Question: I'm using bxslider and have created 2 jsfiddles that show my problem.
We were have accessibility issues so I've upgraded the library to 4.2.3 which has better support
This is an example of bxslider and you can tab through the controls and everything is fine
<URL>
The problem comes when there's a focusable element in one of the slides and when you tab through the content the slider alignment is distorted and never really recovers
<URL>

Possible solutions...
1. tabindex=-1 on the "a" element but problem is that can't ever tab to the link
2. Listen out to a slide transition and somehow re-align the slider
I couldn't find a bug for this listed in their issue list so does anyone have a suggestion on how to handle this?
Better to check the fiddle but here's part of the source
'''
<div style="width: 730px; position: relative; margin: 0 auto;">
<ul class="bxslider">
<li>
<img src="http://bxslider.com/images/730_200/tree_root.jpg" title="Funky roots" />
</li>
<li><a href="http://google.com" style="position: absolute;left:200px; bottom:40px;">Some link here</a>
<img src="http://bxslider.com/images/730_200/hill_road.jpg" title="The long and winding road" />
</li>
<li>
<img src="http://bxslider.com/images/730_200/trees.jpg" title="Happy trees" />
</li>
</ul>
</div>
'''
---
'''
$(document).ready(function () {
$('.bxslider').bxSlider({
slideWidth: 730,
mode: 'horizontal',
});
});
'''
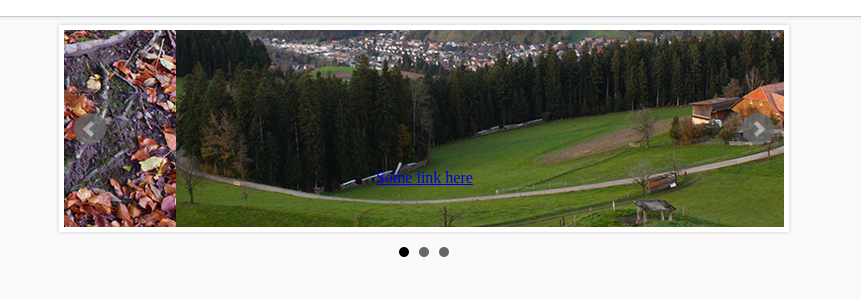
Answer: I don't know, maybe its a bug?
but, i can make a prevention using a 'jquery focus listener'
'''
$( "#prevent" ).focus(function() {
slider.reloadSlider();
});
'''
here the fiddle: <URL>